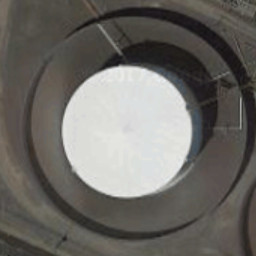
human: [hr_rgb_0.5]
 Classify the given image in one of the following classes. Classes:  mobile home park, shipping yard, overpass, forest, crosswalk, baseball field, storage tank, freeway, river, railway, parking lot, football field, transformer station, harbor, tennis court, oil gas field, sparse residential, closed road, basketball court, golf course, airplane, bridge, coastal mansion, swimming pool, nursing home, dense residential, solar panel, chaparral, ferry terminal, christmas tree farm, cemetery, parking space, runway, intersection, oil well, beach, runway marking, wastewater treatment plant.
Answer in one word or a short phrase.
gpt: storage tank